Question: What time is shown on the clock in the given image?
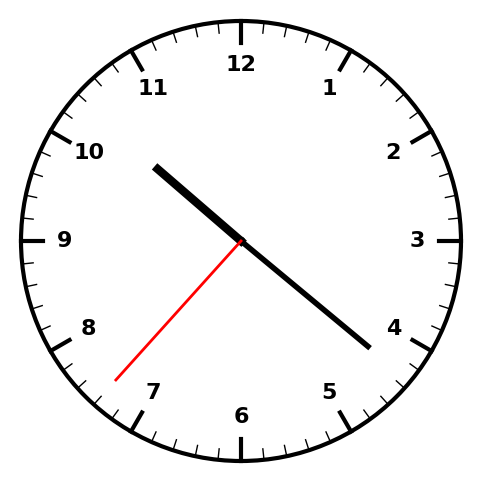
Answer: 10:21:37